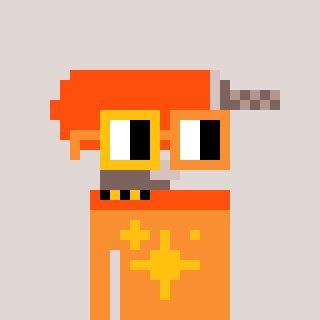
a pixel art character with square yellow and orange glasses, a drill-shaped head and a orange-colored body on a warm background